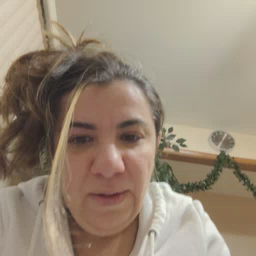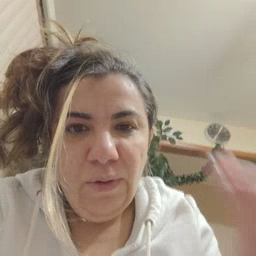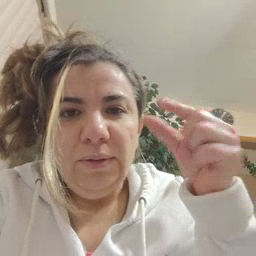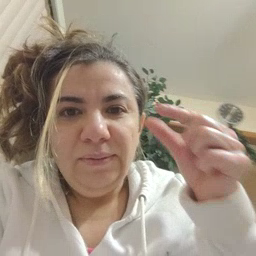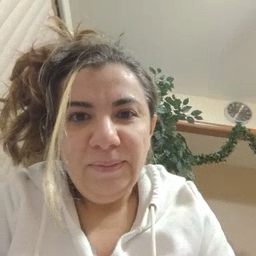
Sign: green